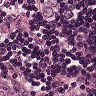
Metastatic tissue present: yes